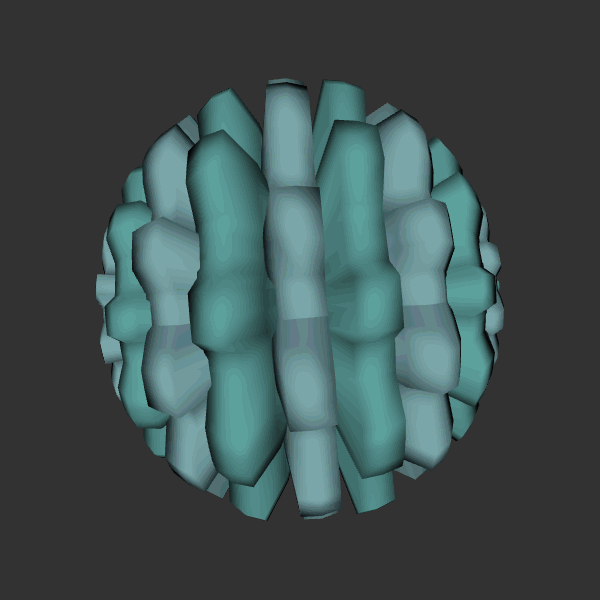
Background: dark